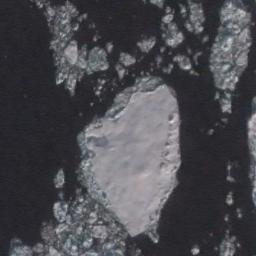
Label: sea_ice